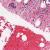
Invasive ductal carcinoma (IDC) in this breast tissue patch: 0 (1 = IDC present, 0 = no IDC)